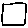
Label: square